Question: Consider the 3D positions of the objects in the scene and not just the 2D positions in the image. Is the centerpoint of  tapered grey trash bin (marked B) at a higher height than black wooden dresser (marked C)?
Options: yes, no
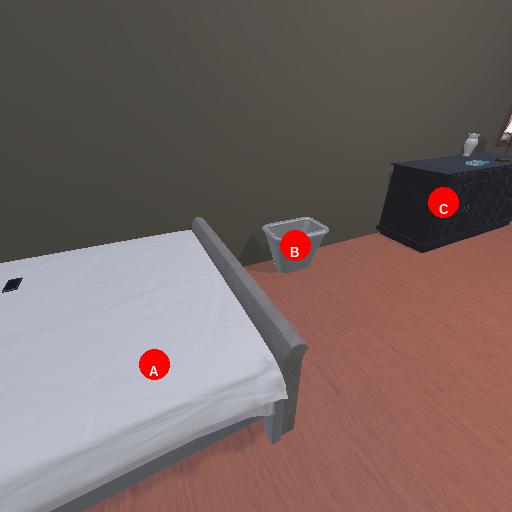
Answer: yes